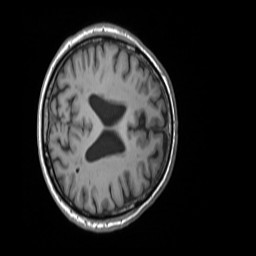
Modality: T1w
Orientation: axial
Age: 63
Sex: male
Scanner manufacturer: siemens
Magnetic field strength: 3 T
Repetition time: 1.55 s
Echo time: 0.00234 s